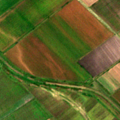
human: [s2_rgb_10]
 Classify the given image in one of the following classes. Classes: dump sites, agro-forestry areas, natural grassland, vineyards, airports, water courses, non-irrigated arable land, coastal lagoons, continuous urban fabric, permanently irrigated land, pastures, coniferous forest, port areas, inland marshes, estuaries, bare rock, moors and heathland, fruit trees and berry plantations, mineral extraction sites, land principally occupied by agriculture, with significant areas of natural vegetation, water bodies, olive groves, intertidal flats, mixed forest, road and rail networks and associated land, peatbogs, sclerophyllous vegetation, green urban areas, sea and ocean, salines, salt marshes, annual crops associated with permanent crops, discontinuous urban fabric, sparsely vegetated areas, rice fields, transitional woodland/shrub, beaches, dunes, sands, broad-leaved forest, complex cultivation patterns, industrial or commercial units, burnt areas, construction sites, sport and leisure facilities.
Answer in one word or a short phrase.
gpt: non-irrigated arable land, complex cultivation patterns, water bodies